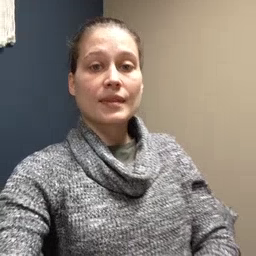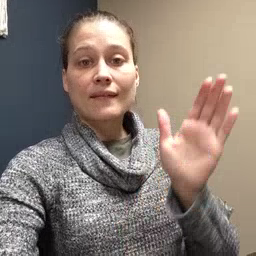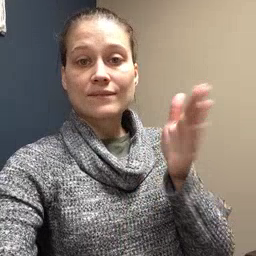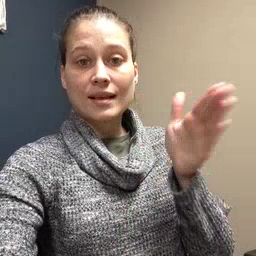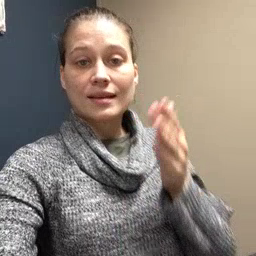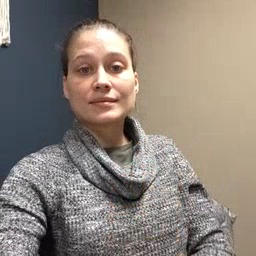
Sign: flag